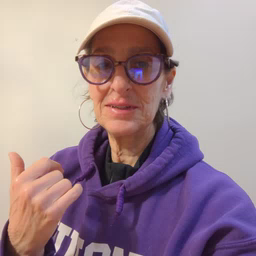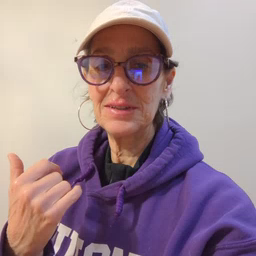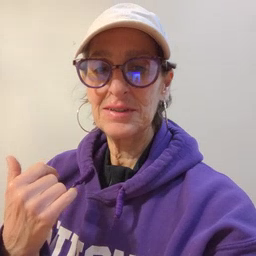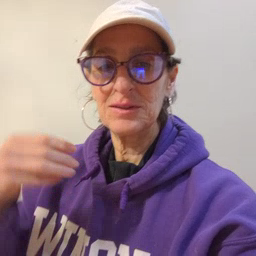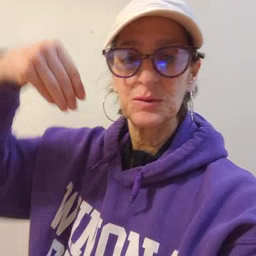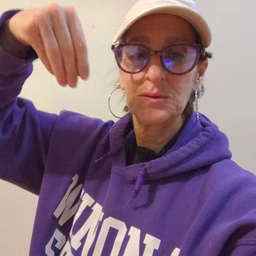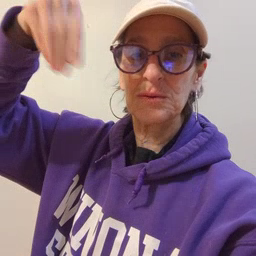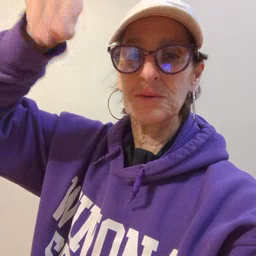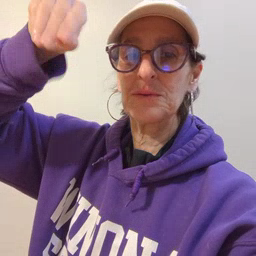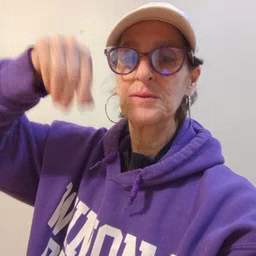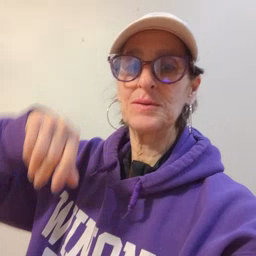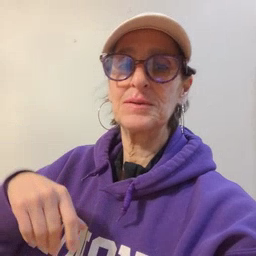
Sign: store